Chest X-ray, AP view. Patient: 35 years old, sex M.
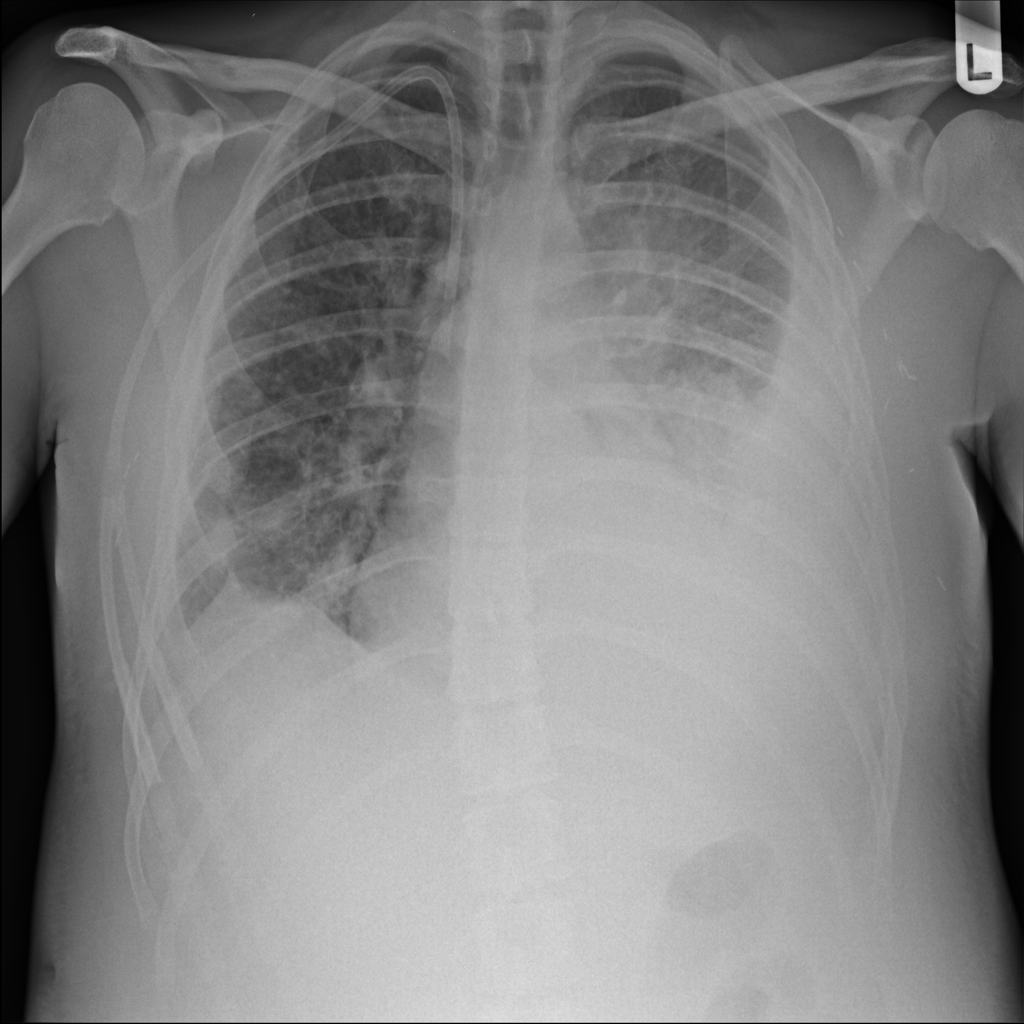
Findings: Effusion